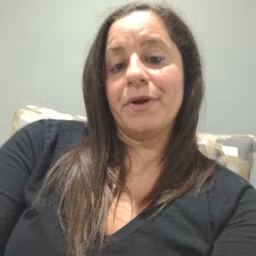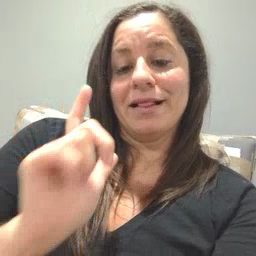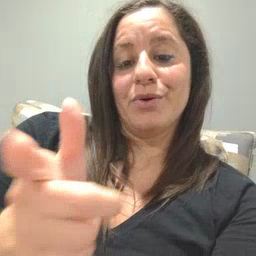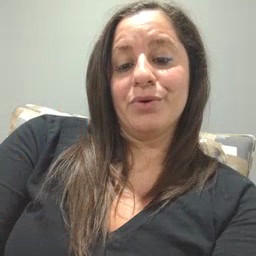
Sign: later